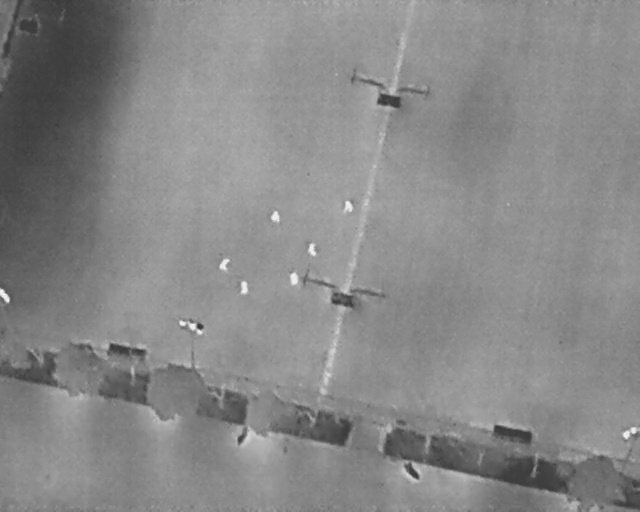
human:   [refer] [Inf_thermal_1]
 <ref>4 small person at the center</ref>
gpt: <box>[[36, 55, 39, 56, 2], [47, 47, 49, 49, 2], [41, 41, 44, 43, 2], [53, 39, 55, 41, 2]]</box>

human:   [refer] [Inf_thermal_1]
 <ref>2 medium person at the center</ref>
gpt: <box>[[33, 50, 36, 52, 2], [44, 53, 47, 55, 2]]</box>